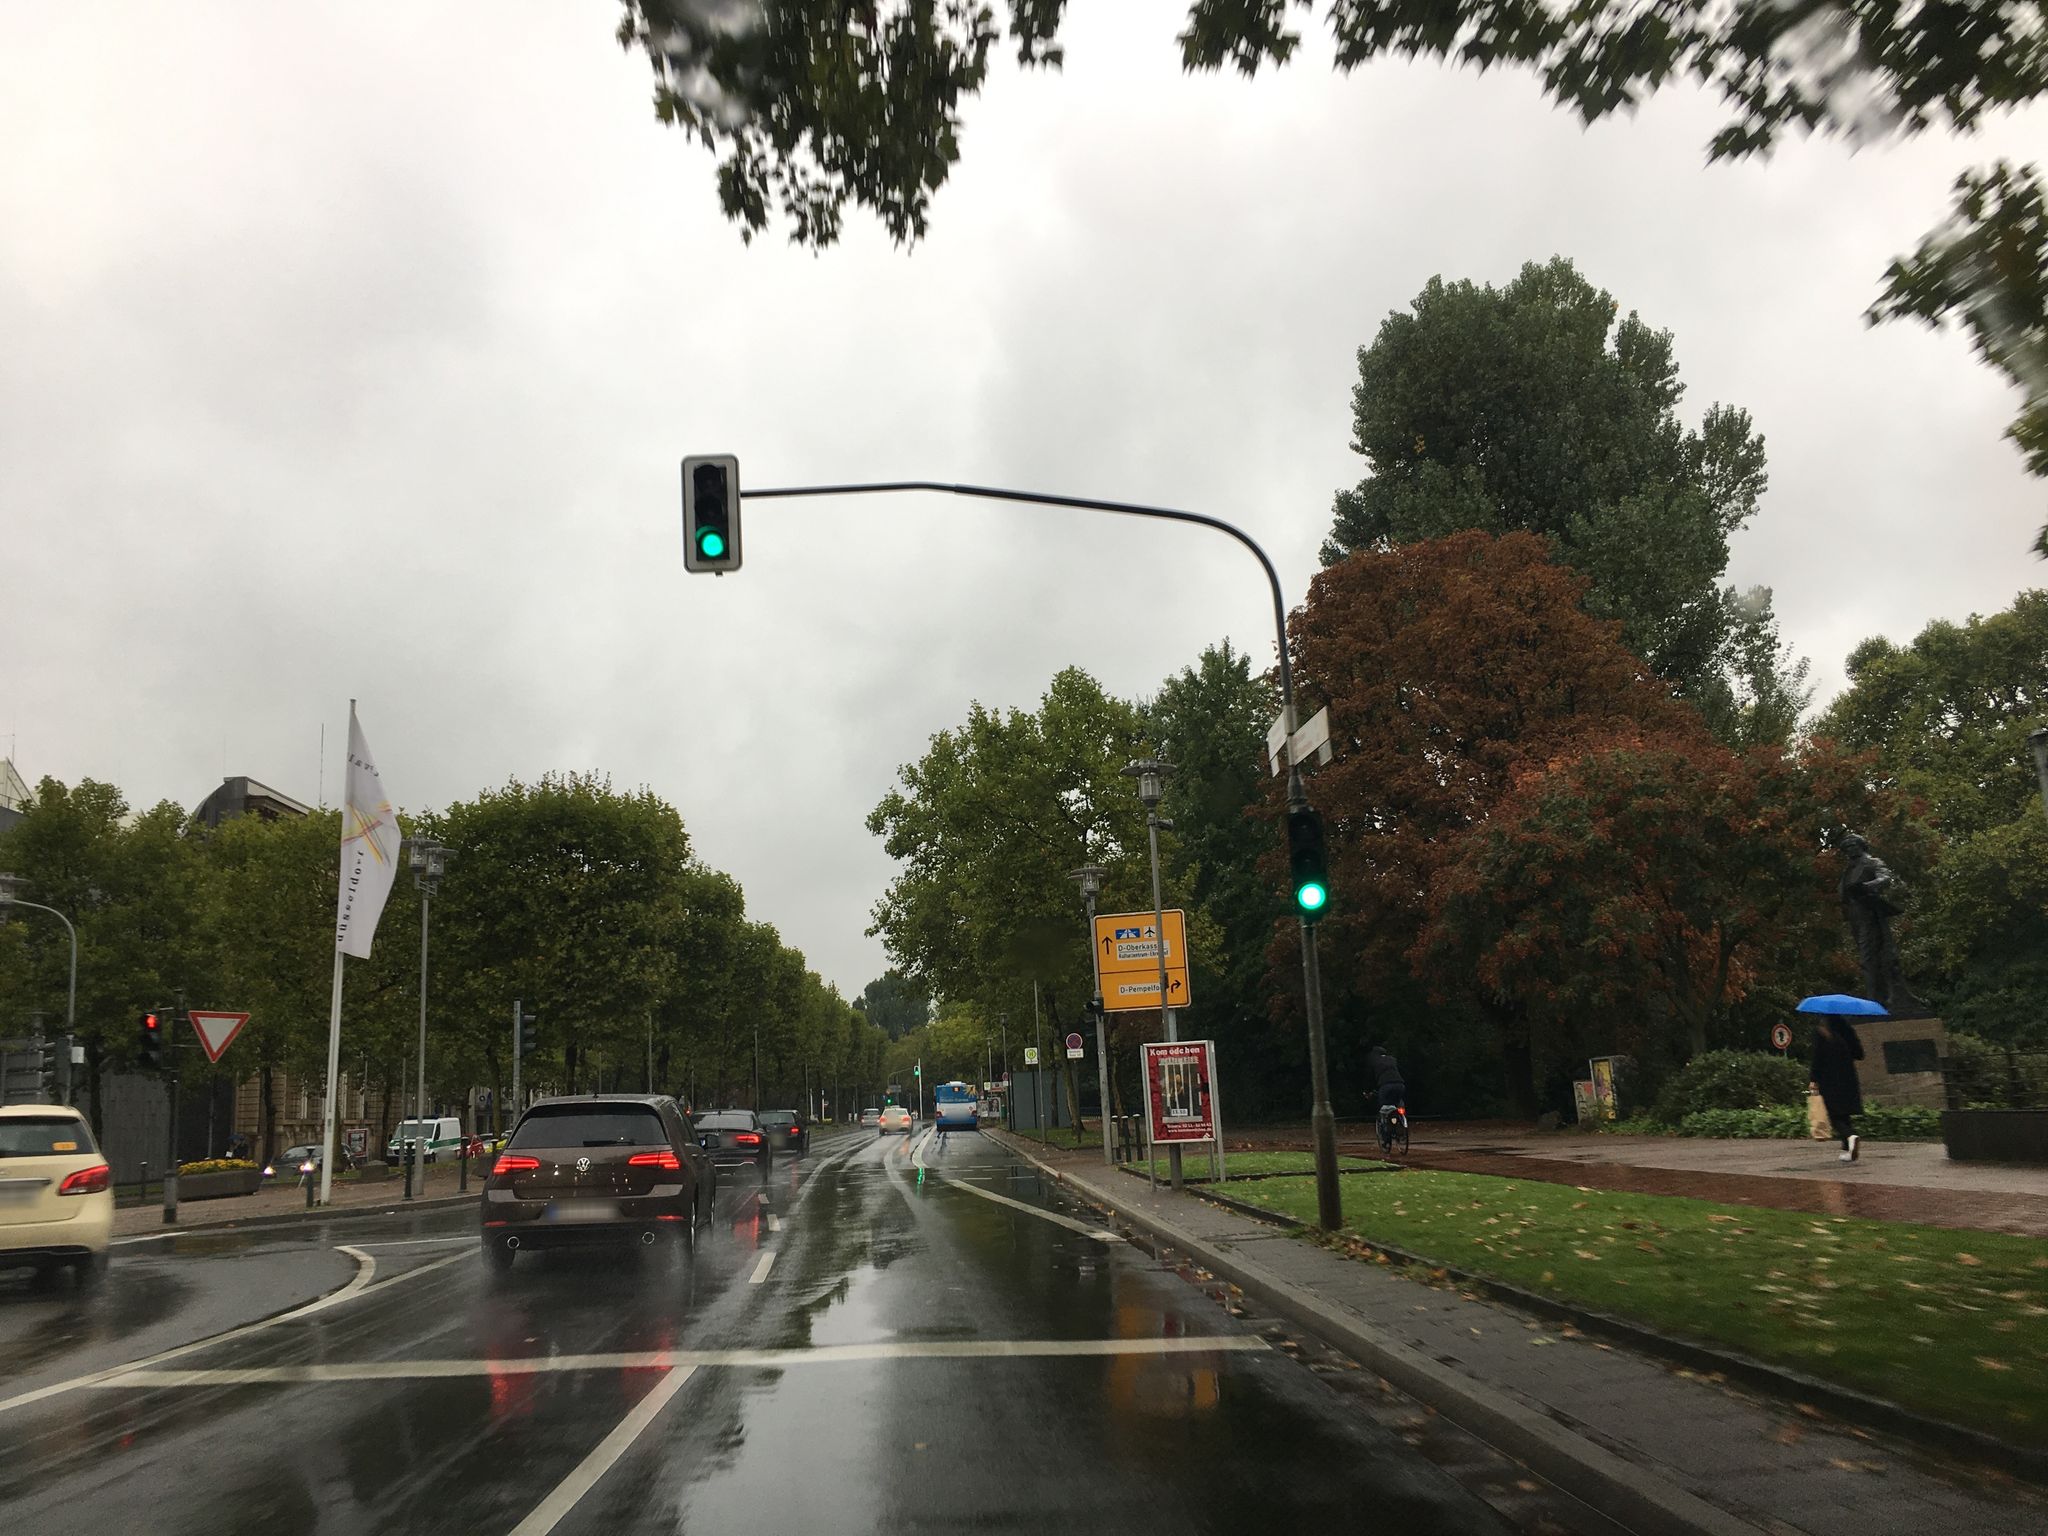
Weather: cloudy
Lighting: day
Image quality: good
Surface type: driving surface
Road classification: secondary
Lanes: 3
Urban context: urban centre
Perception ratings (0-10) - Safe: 2.35, Lively: 4.79, Beautiful: 7.32, Boring: 0.77, Depressing: 2.12, Wealthy: 4.08